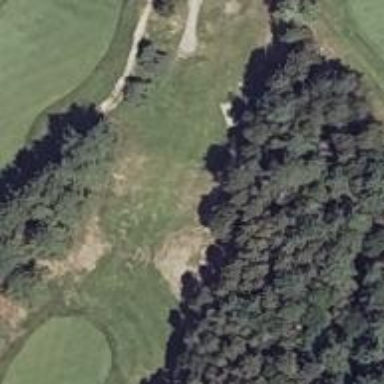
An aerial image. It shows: Golf cartpath that is also road path.